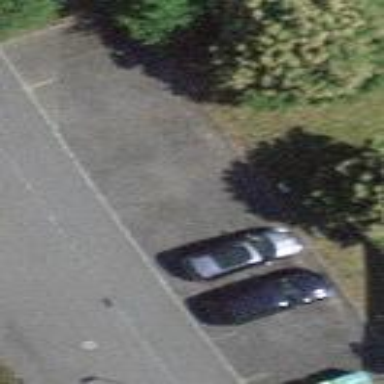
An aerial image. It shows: Street side parking area.